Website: apple
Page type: cart
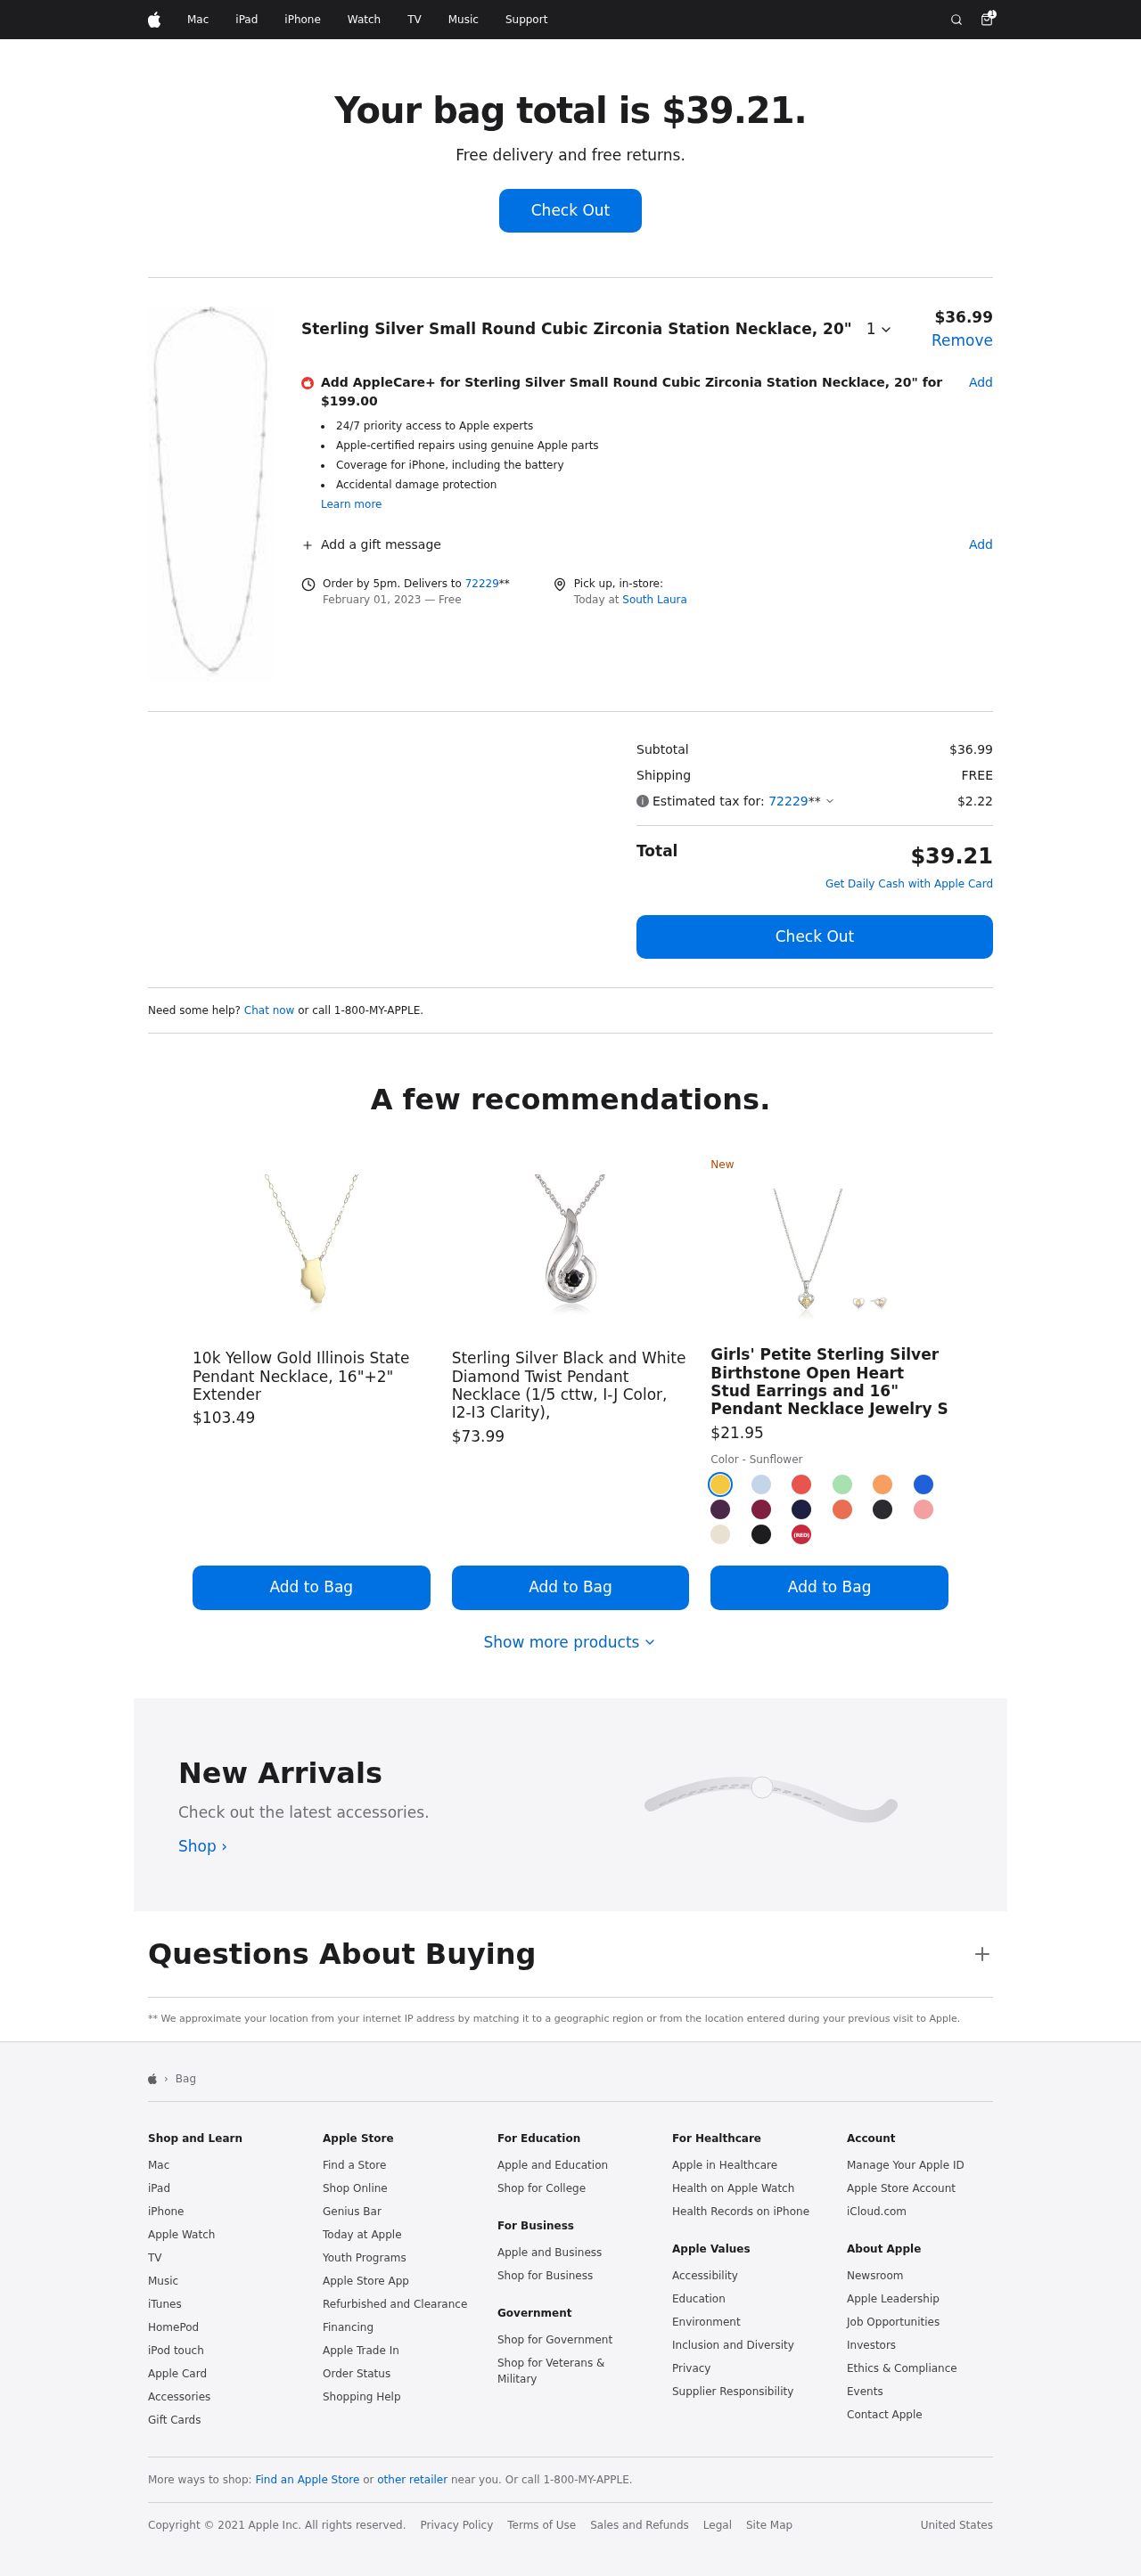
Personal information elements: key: PII_CITY
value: South Laura
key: PII_POSTCODE
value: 72229
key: PII_POSTCODE_FULL
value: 72229
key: PII_POSTCODE_NUMERIC
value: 72229
Product elements: key: PRODUCT1_NAME
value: Sterling Silver Small Round Cubic Zirconia Station Necklace, 20"
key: PRODUCT1_PRICE
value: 36.99
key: PRODUCT1_QUANTITY
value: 1
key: PRODUCT2_NAME
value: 10k Yellow Gold Illinois State Pendant Necklace, 16"+2" Extender
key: PRODUCT2_PRICE
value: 103.49
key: PRODUCT3_NAME
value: Sterling Silver Black and White Diamond Twist Pendant Necklace (1/5 cttw, I-J Color, I2-I3 Clarity),
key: PRODUCT3_PRICE
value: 73.99
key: PRODUCT4_NAME
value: Girls' Petite Sterling Silver Birthstone Open Heart Stud Earrings and 16" Pendant Necklace Jewelry S
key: PRODUCT4_PRICE
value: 21.95
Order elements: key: ORDER_NUM_ITEMS
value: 1
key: ORDER_TOTAL
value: $39.21
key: ORDER_SHIPPING_DATE
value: February 01, 2023
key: ORDER_SUBTOTAL
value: $36.99
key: ORDER_SHIPPING_COST
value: FREE
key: ORDER_TAX
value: $2.22